Interaction volume radius: 10 \u00c5
Interaction volume height: 20 \u00c5
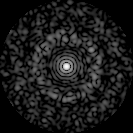
Disorder parameter: 0.8312